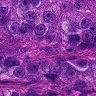
Metastatic tissue present: yes